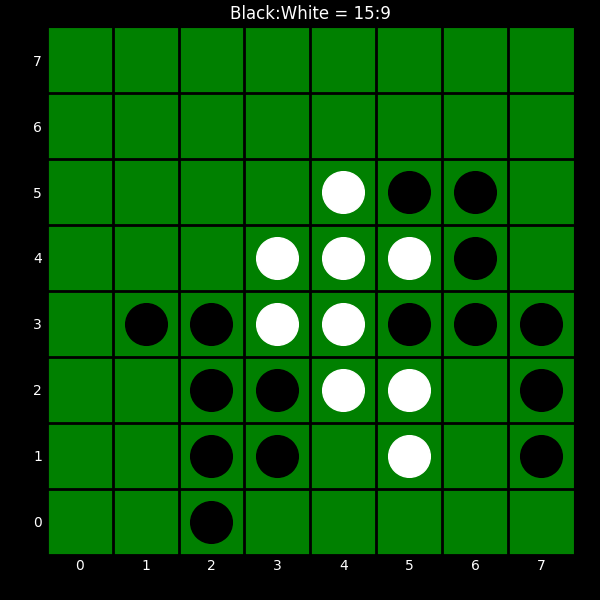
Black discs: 15
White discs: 9